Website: walmart
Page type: billing-address
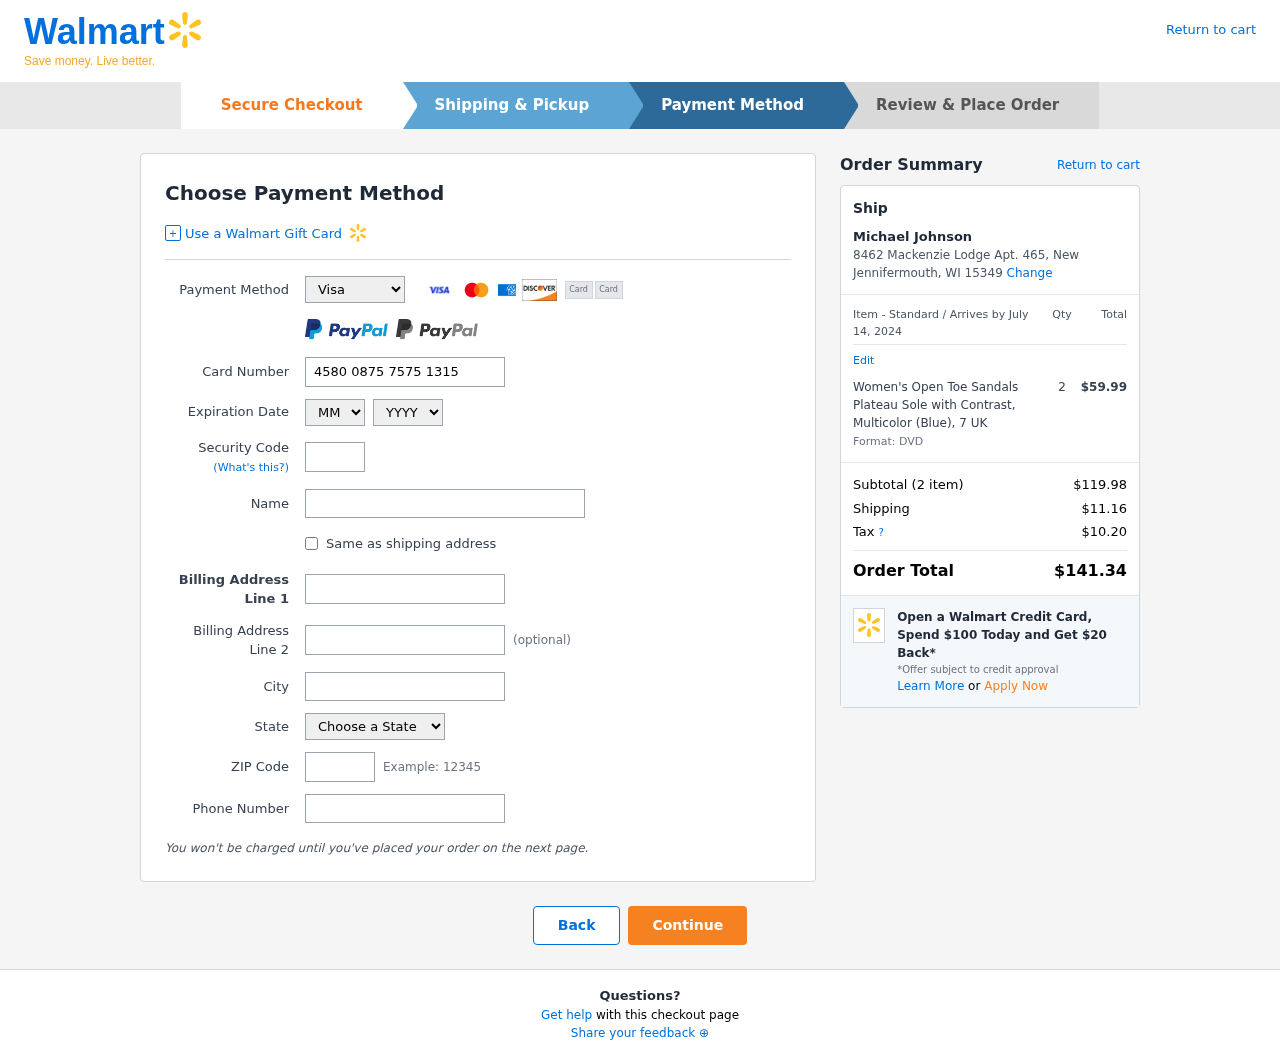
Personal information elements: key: PII_CARD_CVV
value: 838
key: PII_CARD_EXPIRY_MONTH
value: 12
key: PII_CARD_EXPIRY_YEAR
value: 27
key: PII_CARD_NUMBER
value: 4580 0875 7575 1315
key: PII_CARD_TYPE
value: Visa
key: PII_CITY
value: New Jennifermouth
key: PII_CITY_STATE_ZIP
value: New Jennifermouth, WI 15349
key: PII_FULLNAME
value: Michael Johnson
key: PII_PHONE
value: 8237345015
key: PII_POSTCODE
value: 15349
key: PII_STATE
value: Wisconsin
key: PII_STREET
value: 8462 Mackenzie Lodge Apt. 465
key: PII_STREET2
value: Apt. 376
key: PII_FULLNAME2
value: Michael Johnson
Product elements: key: PRODUCT1_NAME
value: Women's Open Toe Sandals Plateau Sole with Contrast, Multicolor (Blue), 7 UK
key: PRODUCT1_PRICE
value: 59.99
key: PRODUCT1_QUANTITY
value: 2
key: PRODUCT1_DESC
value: Format: DVD
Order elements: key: ORDER_DELIVERY_DATE
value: July 14, 2024
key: ORDER_NUM_ITEMS
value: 2
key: ORDER_SUBTOTAL
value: $119.98
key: ORDER_SHIPPING_COST
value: $11.16
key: ORDER_TAX
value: $10.20
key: ORDER_TOTAL
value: $141.34